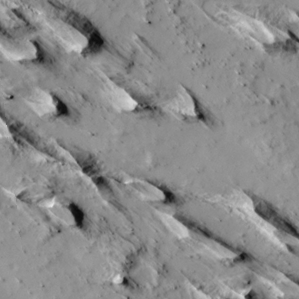
Label: non_frost